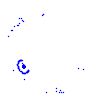
Particle: proton